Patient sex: F
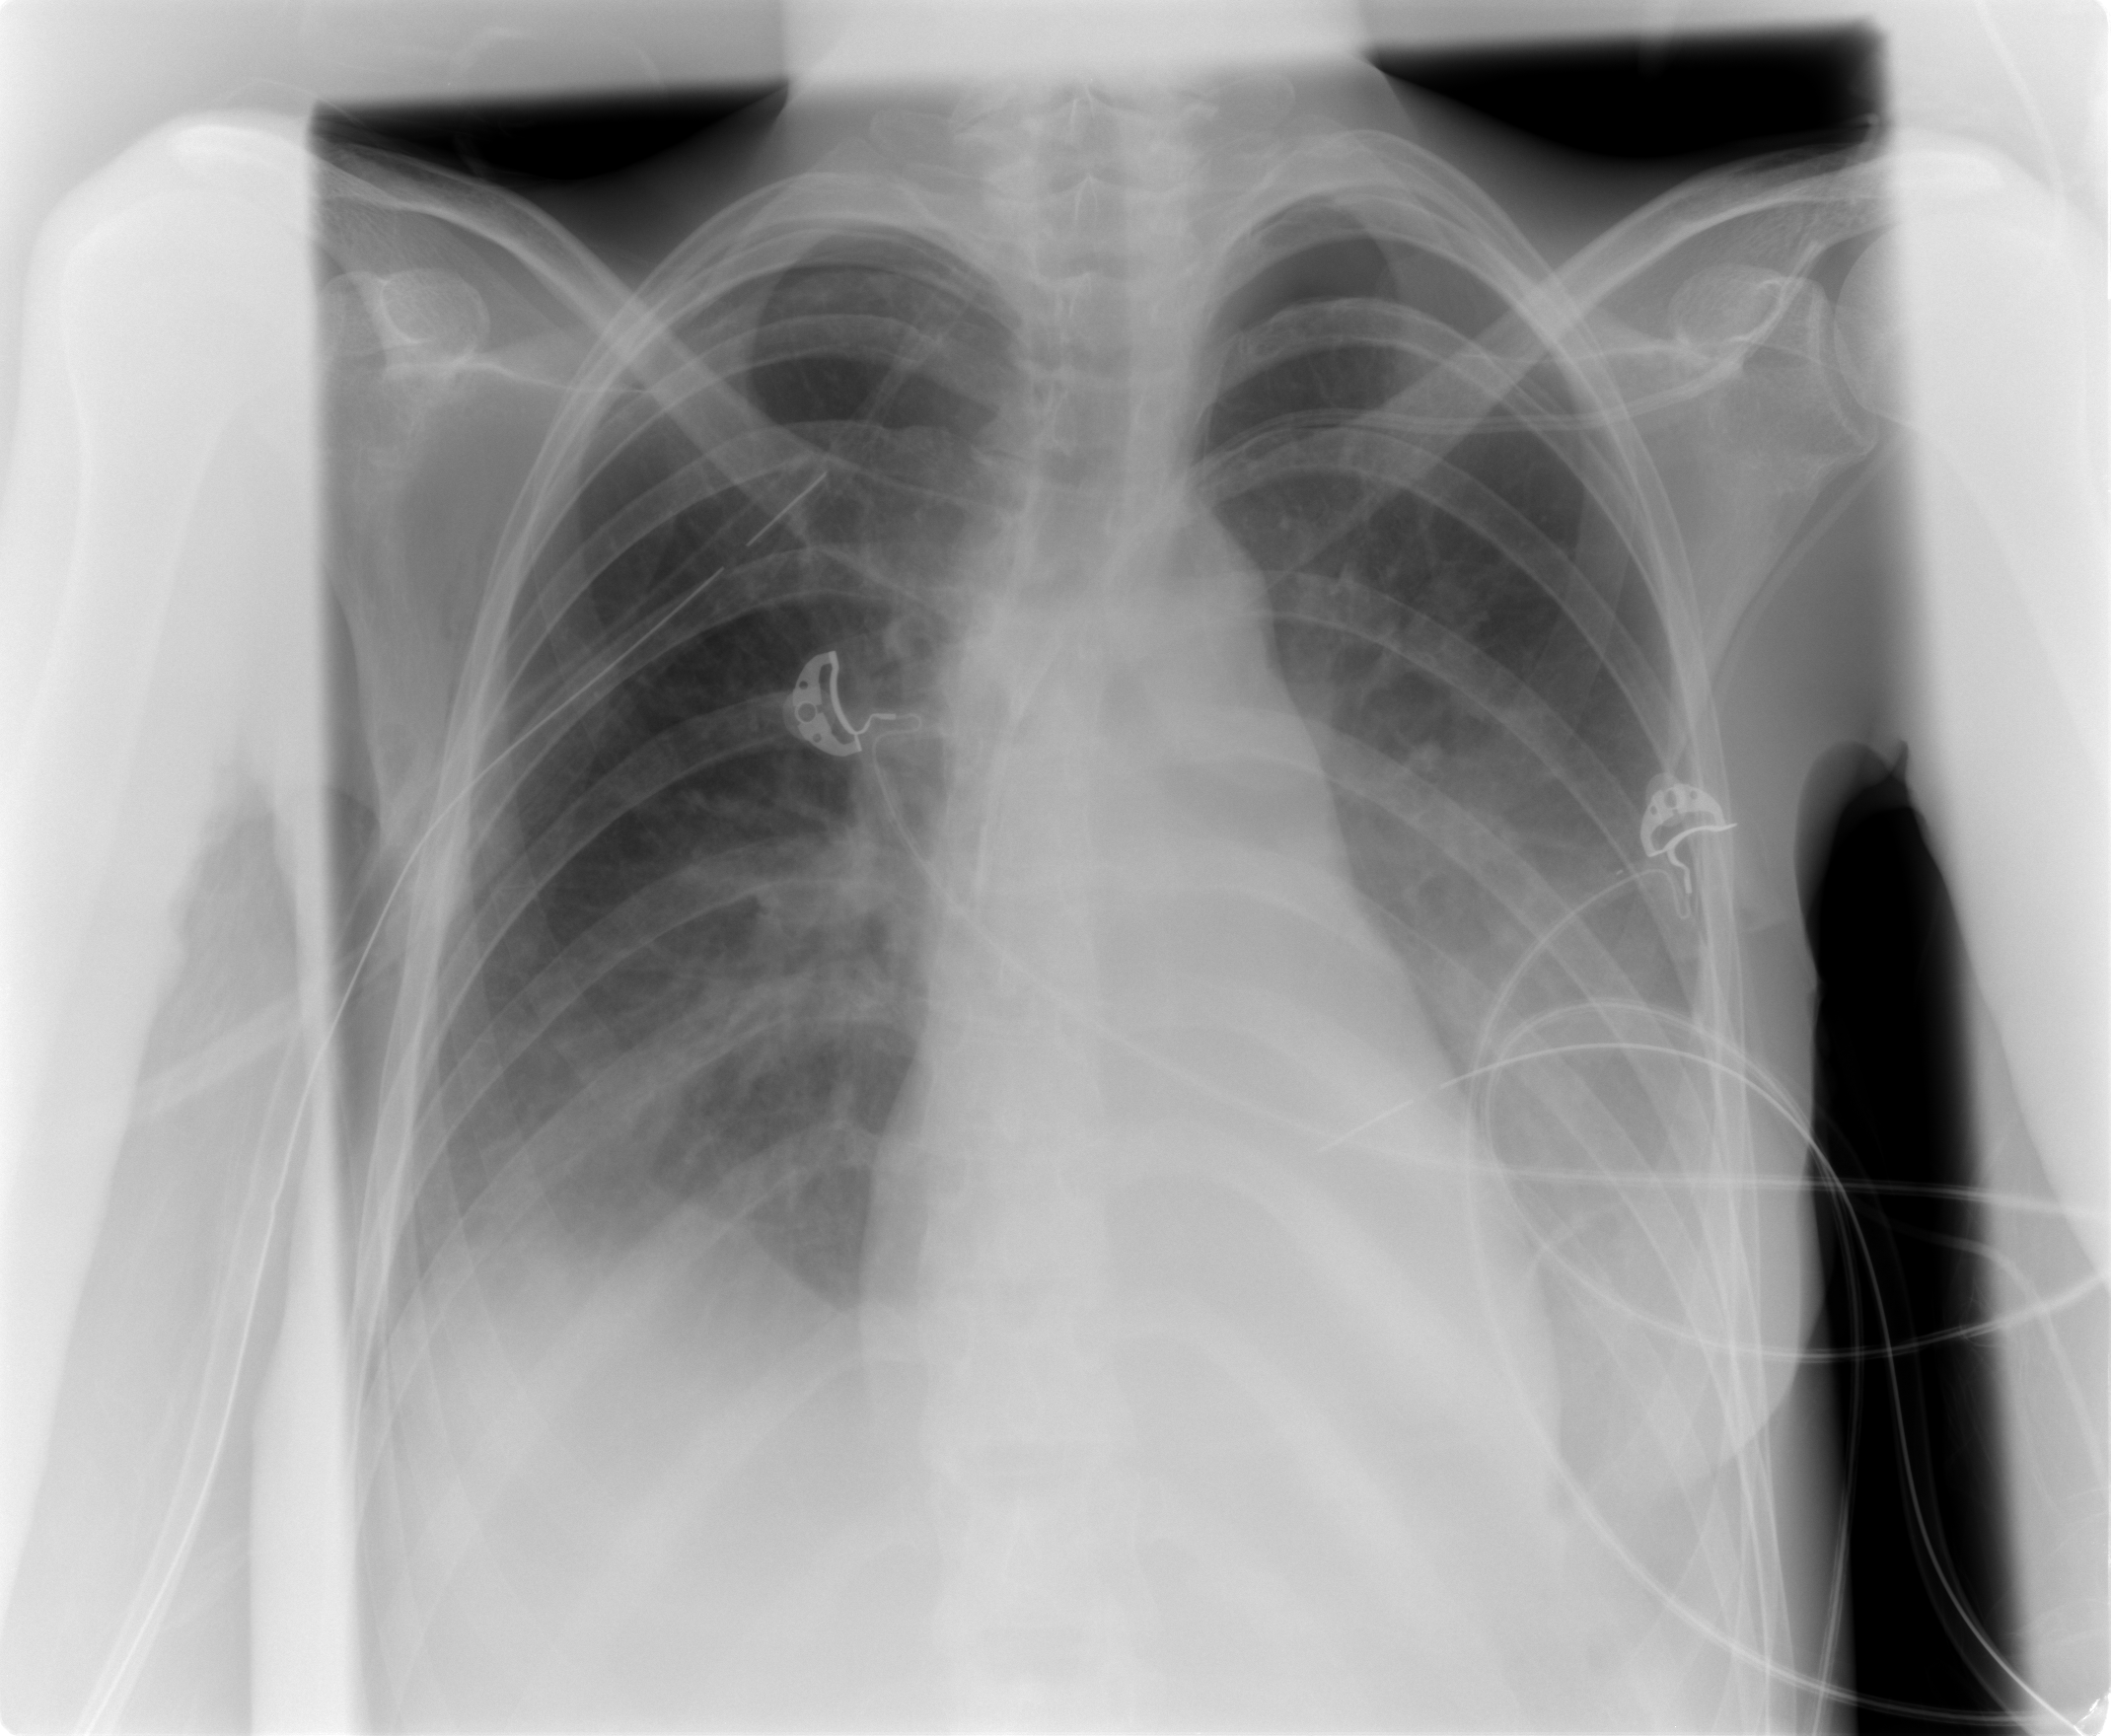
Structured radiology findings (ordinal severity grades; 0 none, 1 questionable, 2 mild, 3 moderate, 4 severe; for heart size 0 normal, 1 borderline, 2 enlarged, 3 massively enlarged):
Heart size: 0
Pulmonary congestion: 0
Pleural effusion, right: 2
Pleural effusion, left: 3
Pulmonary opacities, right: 0
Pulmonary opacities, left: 0
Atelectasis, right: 2
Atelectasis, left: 2